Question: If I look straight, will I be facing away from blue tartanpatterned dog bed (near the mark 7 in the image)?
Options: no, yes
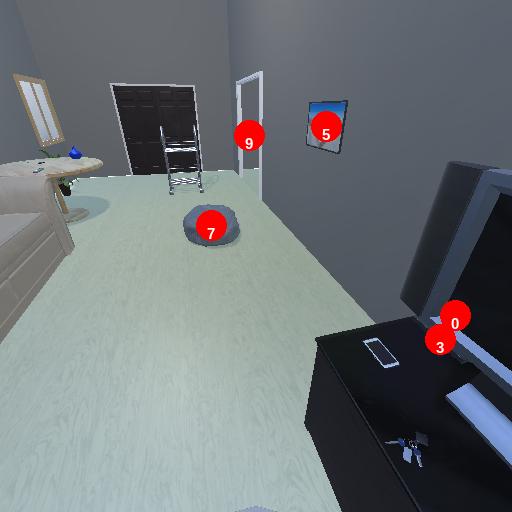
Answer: no